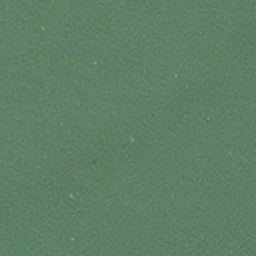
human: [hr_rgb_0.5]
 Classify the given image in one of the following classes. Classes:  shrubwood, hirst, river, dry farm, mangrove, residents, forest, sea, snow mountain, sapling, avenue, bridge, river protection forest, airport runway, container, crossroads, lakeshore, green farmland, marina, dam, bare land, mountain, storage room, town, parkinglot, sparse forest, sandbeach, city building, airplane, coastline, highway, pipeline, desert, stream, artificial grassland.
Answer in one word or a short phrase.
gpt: sea